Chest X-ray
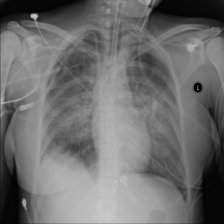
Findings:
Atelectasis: negative
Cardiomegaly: negative
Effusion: negative
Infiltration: positive
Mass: negative
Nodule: negative
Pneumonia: negative
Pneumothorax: negative
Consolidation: negative
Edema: positive
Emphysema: negative
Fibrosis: negative
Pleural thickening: negative
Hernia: negative